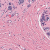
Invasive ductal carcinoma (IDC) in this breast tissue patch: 0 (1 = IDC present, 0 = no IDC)